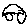
Label: car